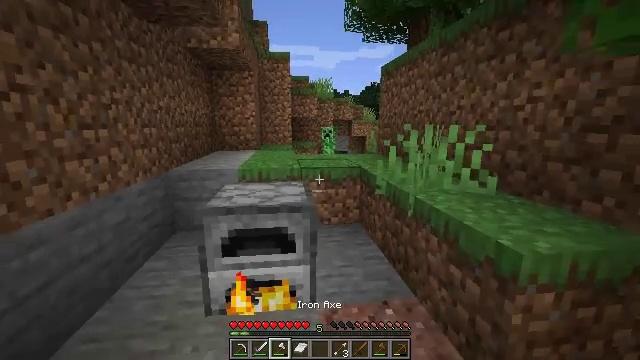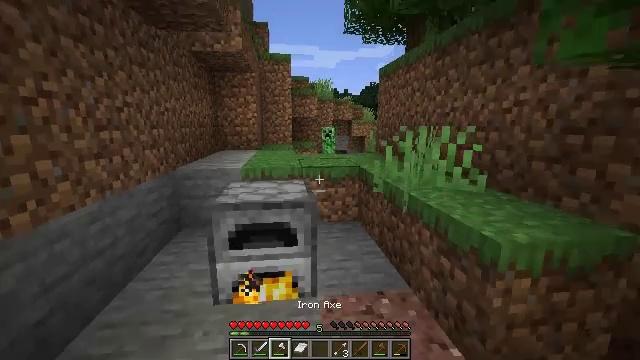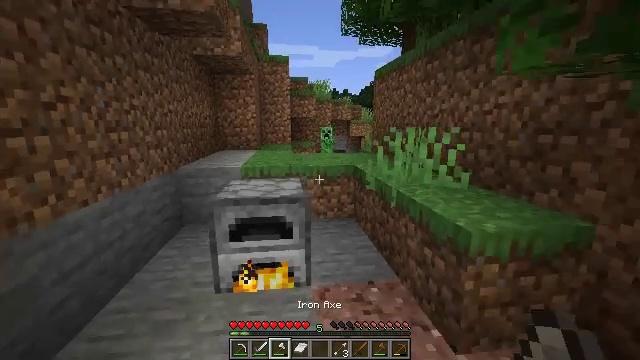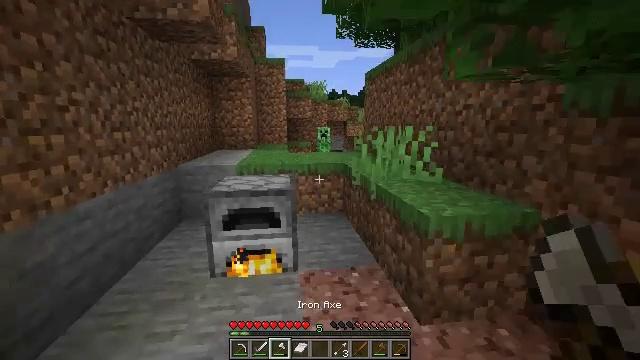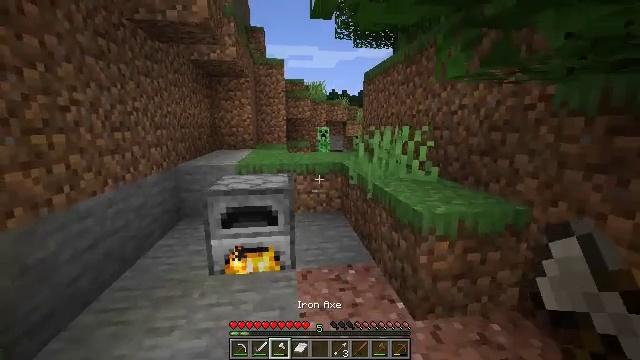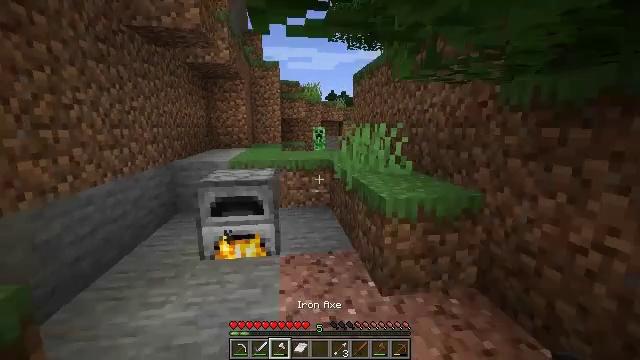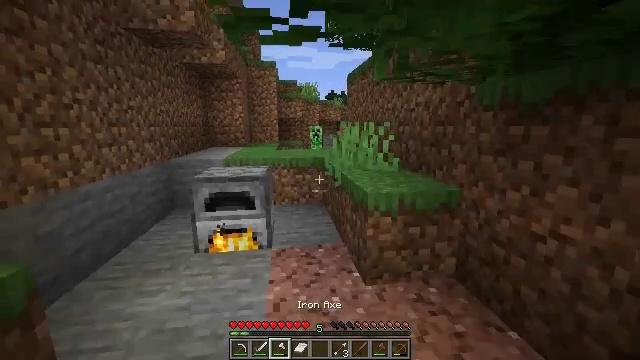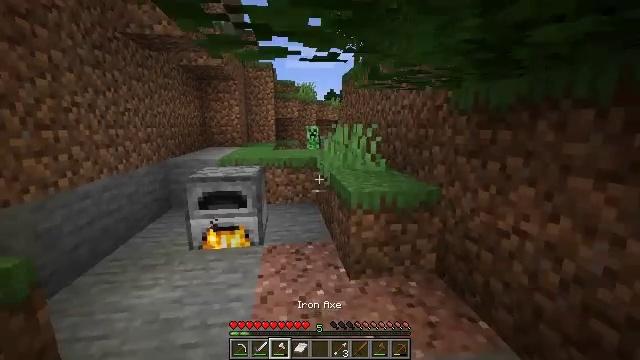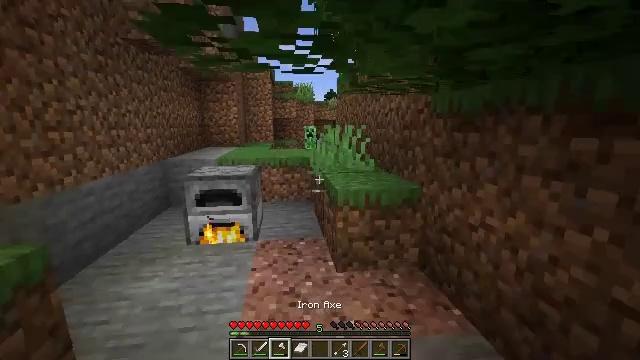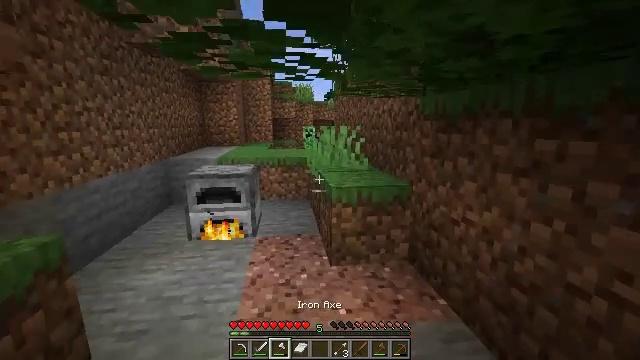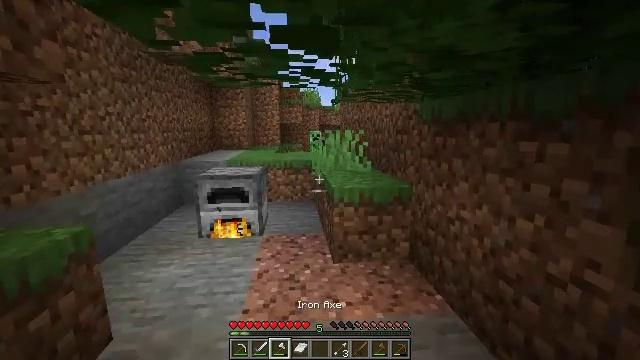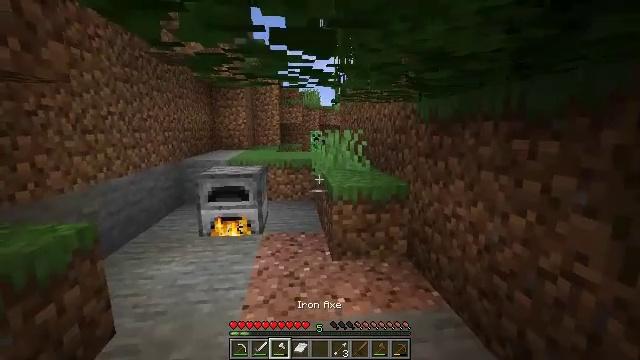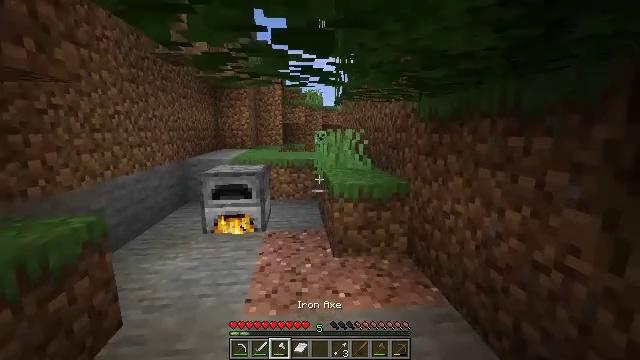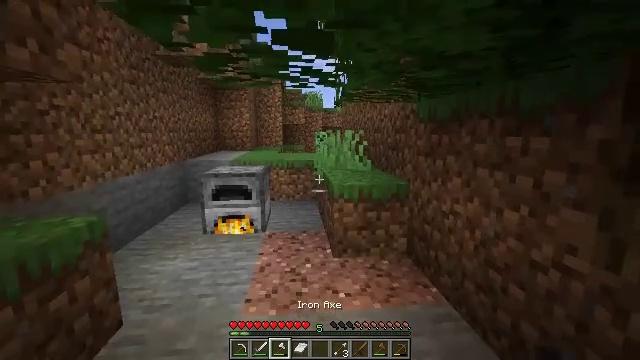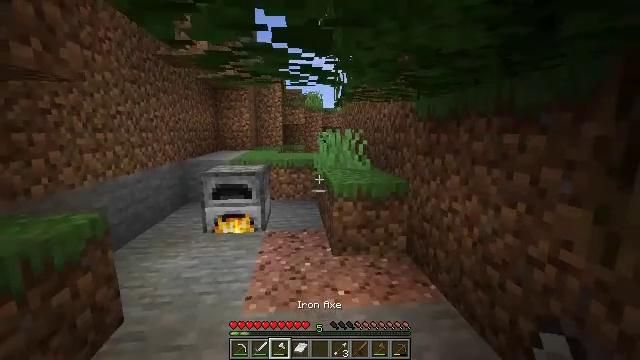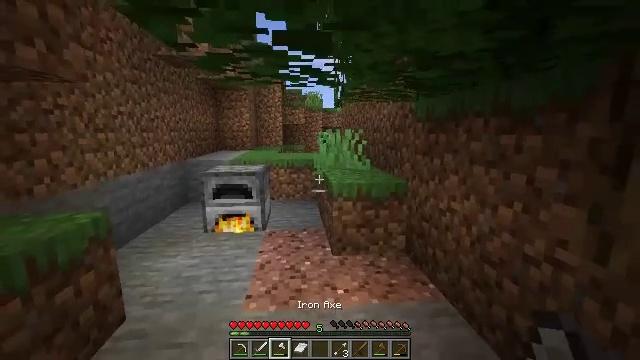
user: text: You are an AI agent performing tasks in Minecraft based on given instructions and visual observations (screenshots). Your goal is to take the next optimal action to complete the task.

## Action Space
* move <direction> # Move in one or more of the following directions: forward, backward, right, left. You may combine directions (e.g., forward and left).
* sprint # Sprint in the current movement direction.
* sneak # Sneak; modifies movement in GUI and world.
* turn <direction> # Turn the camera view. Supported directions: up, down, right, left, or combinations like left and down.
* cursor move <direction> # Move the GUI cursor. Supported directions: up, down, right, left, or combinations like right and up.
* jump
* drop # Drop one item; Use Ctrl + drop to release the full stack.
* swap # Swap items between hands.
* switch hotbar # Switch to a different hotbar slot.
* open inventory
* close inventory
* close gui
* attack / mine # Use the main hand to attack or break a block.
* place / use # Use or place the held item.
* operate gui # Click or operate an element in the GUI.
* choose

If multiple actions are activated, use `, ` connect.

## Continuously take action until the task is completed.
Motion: motion action
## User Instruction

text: Put wood logs in a furnace to craft charcoal.
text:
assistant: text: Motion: move back and move right
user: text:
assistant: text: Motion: move back and move right
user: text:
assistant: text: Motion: move back and move right
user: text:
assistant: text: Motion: move back and move right
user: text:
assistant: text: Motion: move back and move right
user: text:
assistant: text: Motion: move back and move right
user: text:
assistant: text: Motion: move back and move right
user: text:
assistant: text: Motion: move back
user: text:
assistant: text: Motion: move back
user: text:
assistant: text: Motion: turn left
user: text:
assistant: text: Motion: no_op
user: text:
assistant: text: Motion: no_op
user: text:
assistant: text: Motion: no_op
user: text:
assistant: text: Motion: no_op
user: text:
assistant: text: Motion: move back
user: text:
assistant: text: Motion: move back
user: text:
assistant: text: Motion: move back
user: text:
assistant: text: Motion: no_op
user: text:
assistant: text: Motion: no_op
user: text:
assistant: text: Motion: move forward
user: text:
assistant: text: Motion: move forward
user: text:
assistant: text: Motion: move forward
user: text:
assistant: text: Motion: move forward
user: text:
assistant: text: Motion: move forward
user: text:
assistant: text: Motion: move forward
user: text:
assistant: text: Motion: move forward and move left
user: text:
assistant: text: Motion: move forward and move left
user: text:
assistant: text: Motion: move forward and move left
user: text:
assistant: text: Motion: move forward
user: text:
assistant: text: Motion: move forward